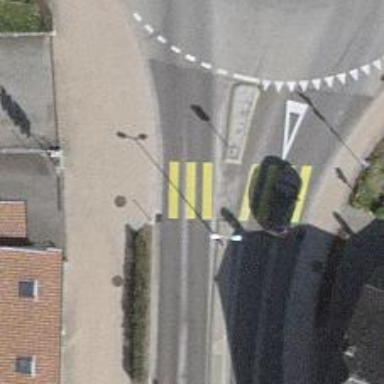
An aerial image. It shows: Uncontrolled crossing on the road.